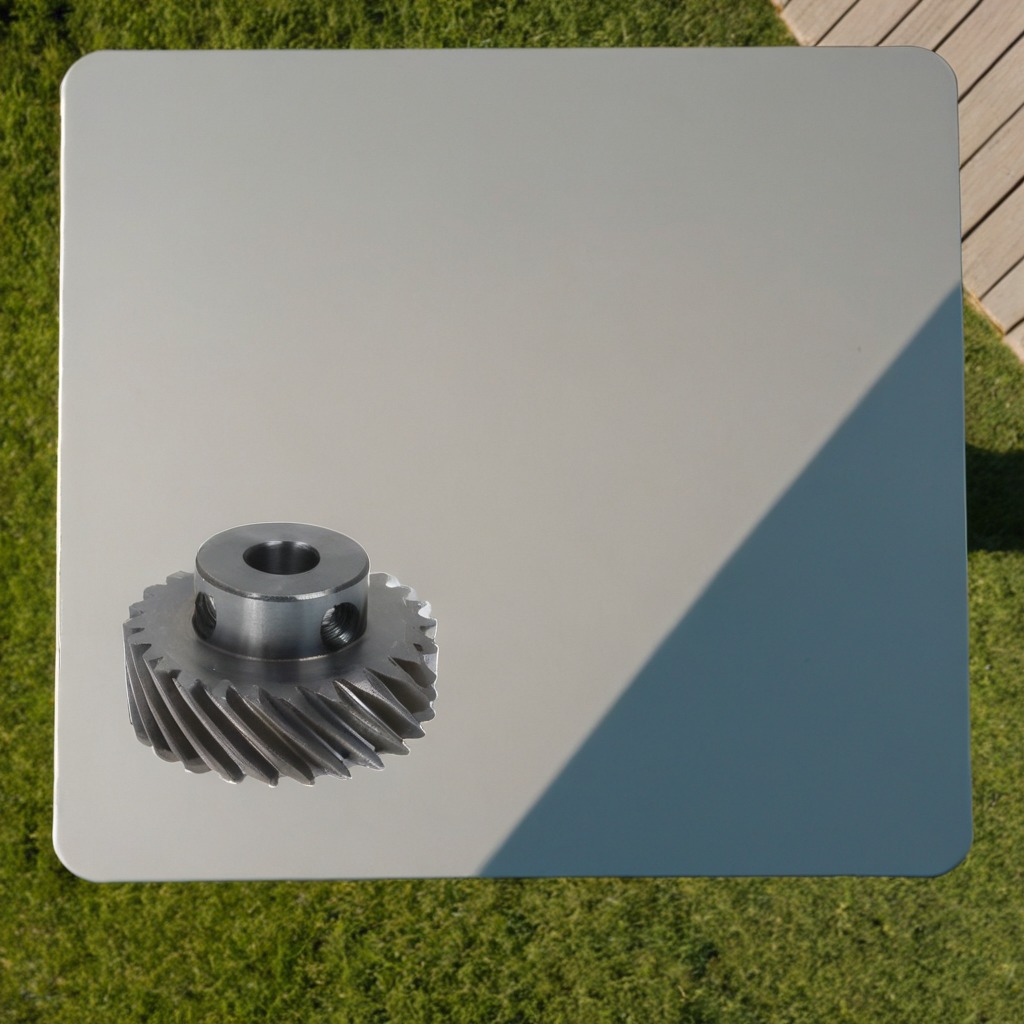
A steel gear with teeth is lying on the table.